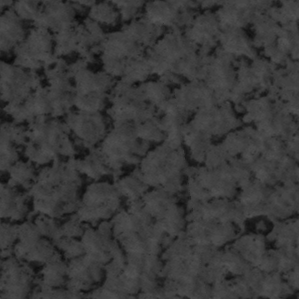
Label: frost